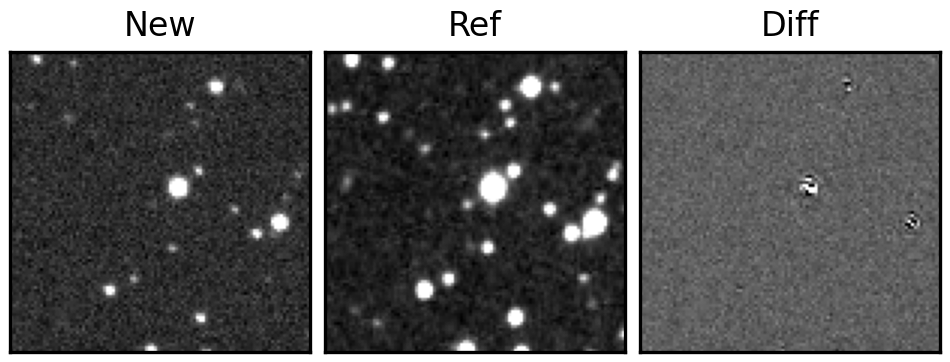
Label: bogus